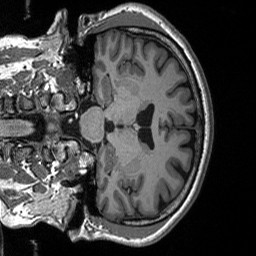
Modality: T1w
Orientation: coronal
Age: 45
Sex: male
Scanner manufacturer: siemens
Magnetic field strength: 3 T
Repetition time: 2.53 s
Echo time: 0.00219 s